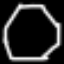
Label: octagon